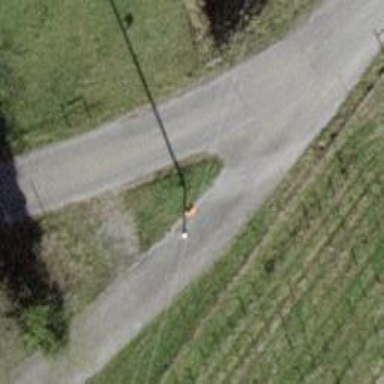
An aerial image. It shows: Aerial marker.